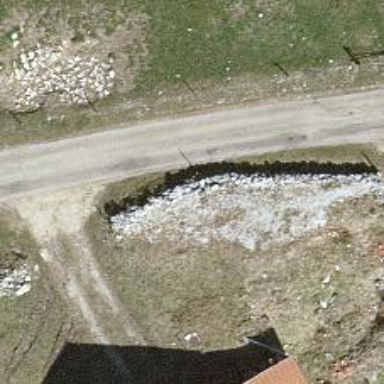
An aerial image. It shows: Dry stone wall barrier.